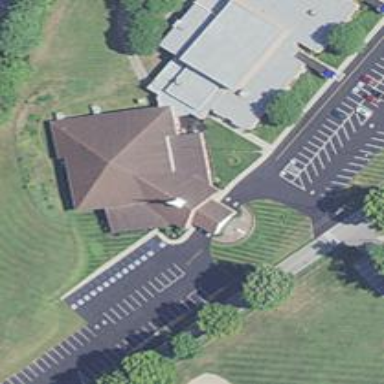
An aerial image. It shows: Beautiful church building.